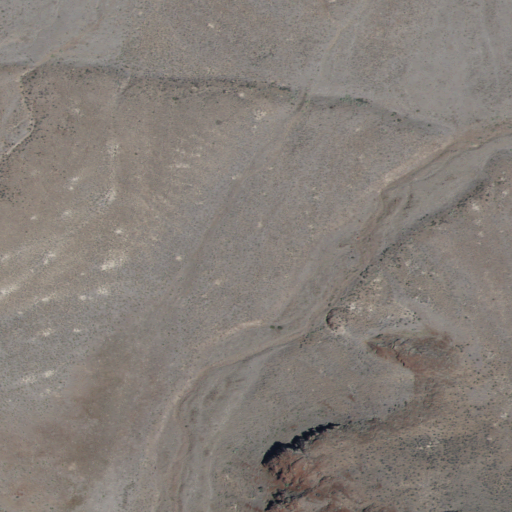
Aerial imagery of valley in Idaho named Halfway Gulch containing shrub and grassland